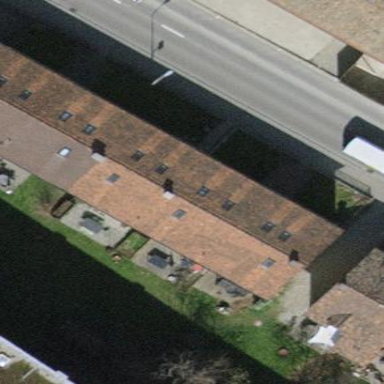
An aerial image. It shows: Terrace-style building with gabled roof.